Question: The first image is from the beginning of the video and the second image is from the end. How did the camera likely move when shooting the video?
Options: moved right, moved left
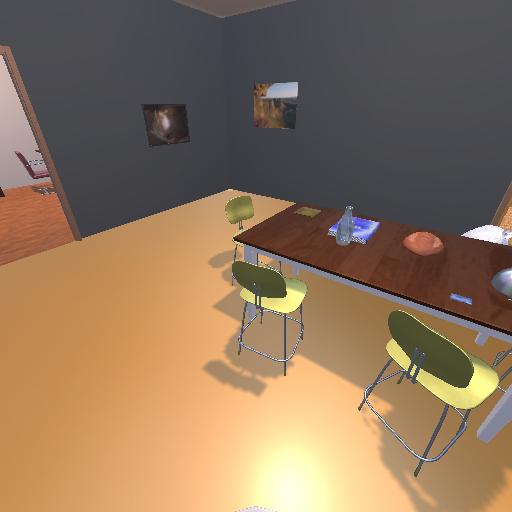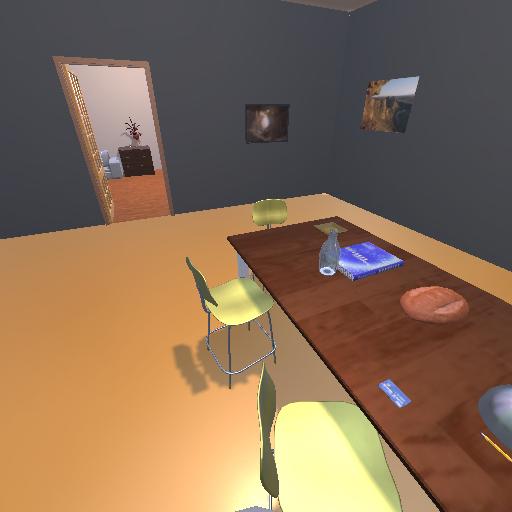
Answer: moved right